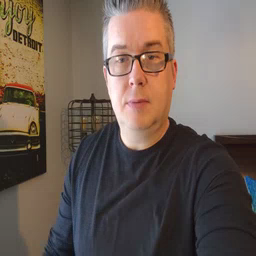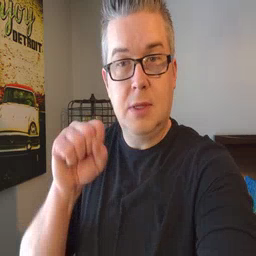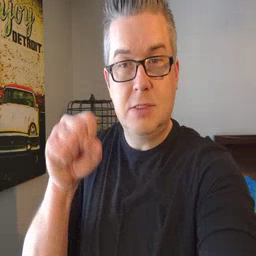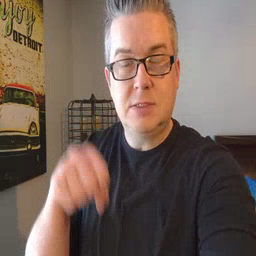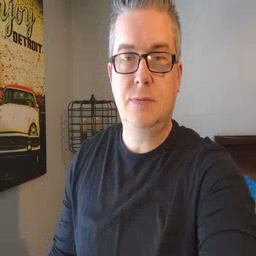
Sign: yes